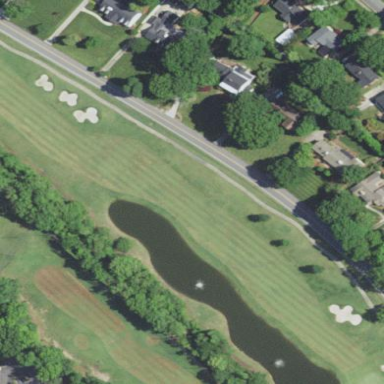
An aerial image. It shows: Scenic golf fairway.